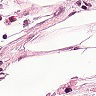
Metastatic tissue present: no